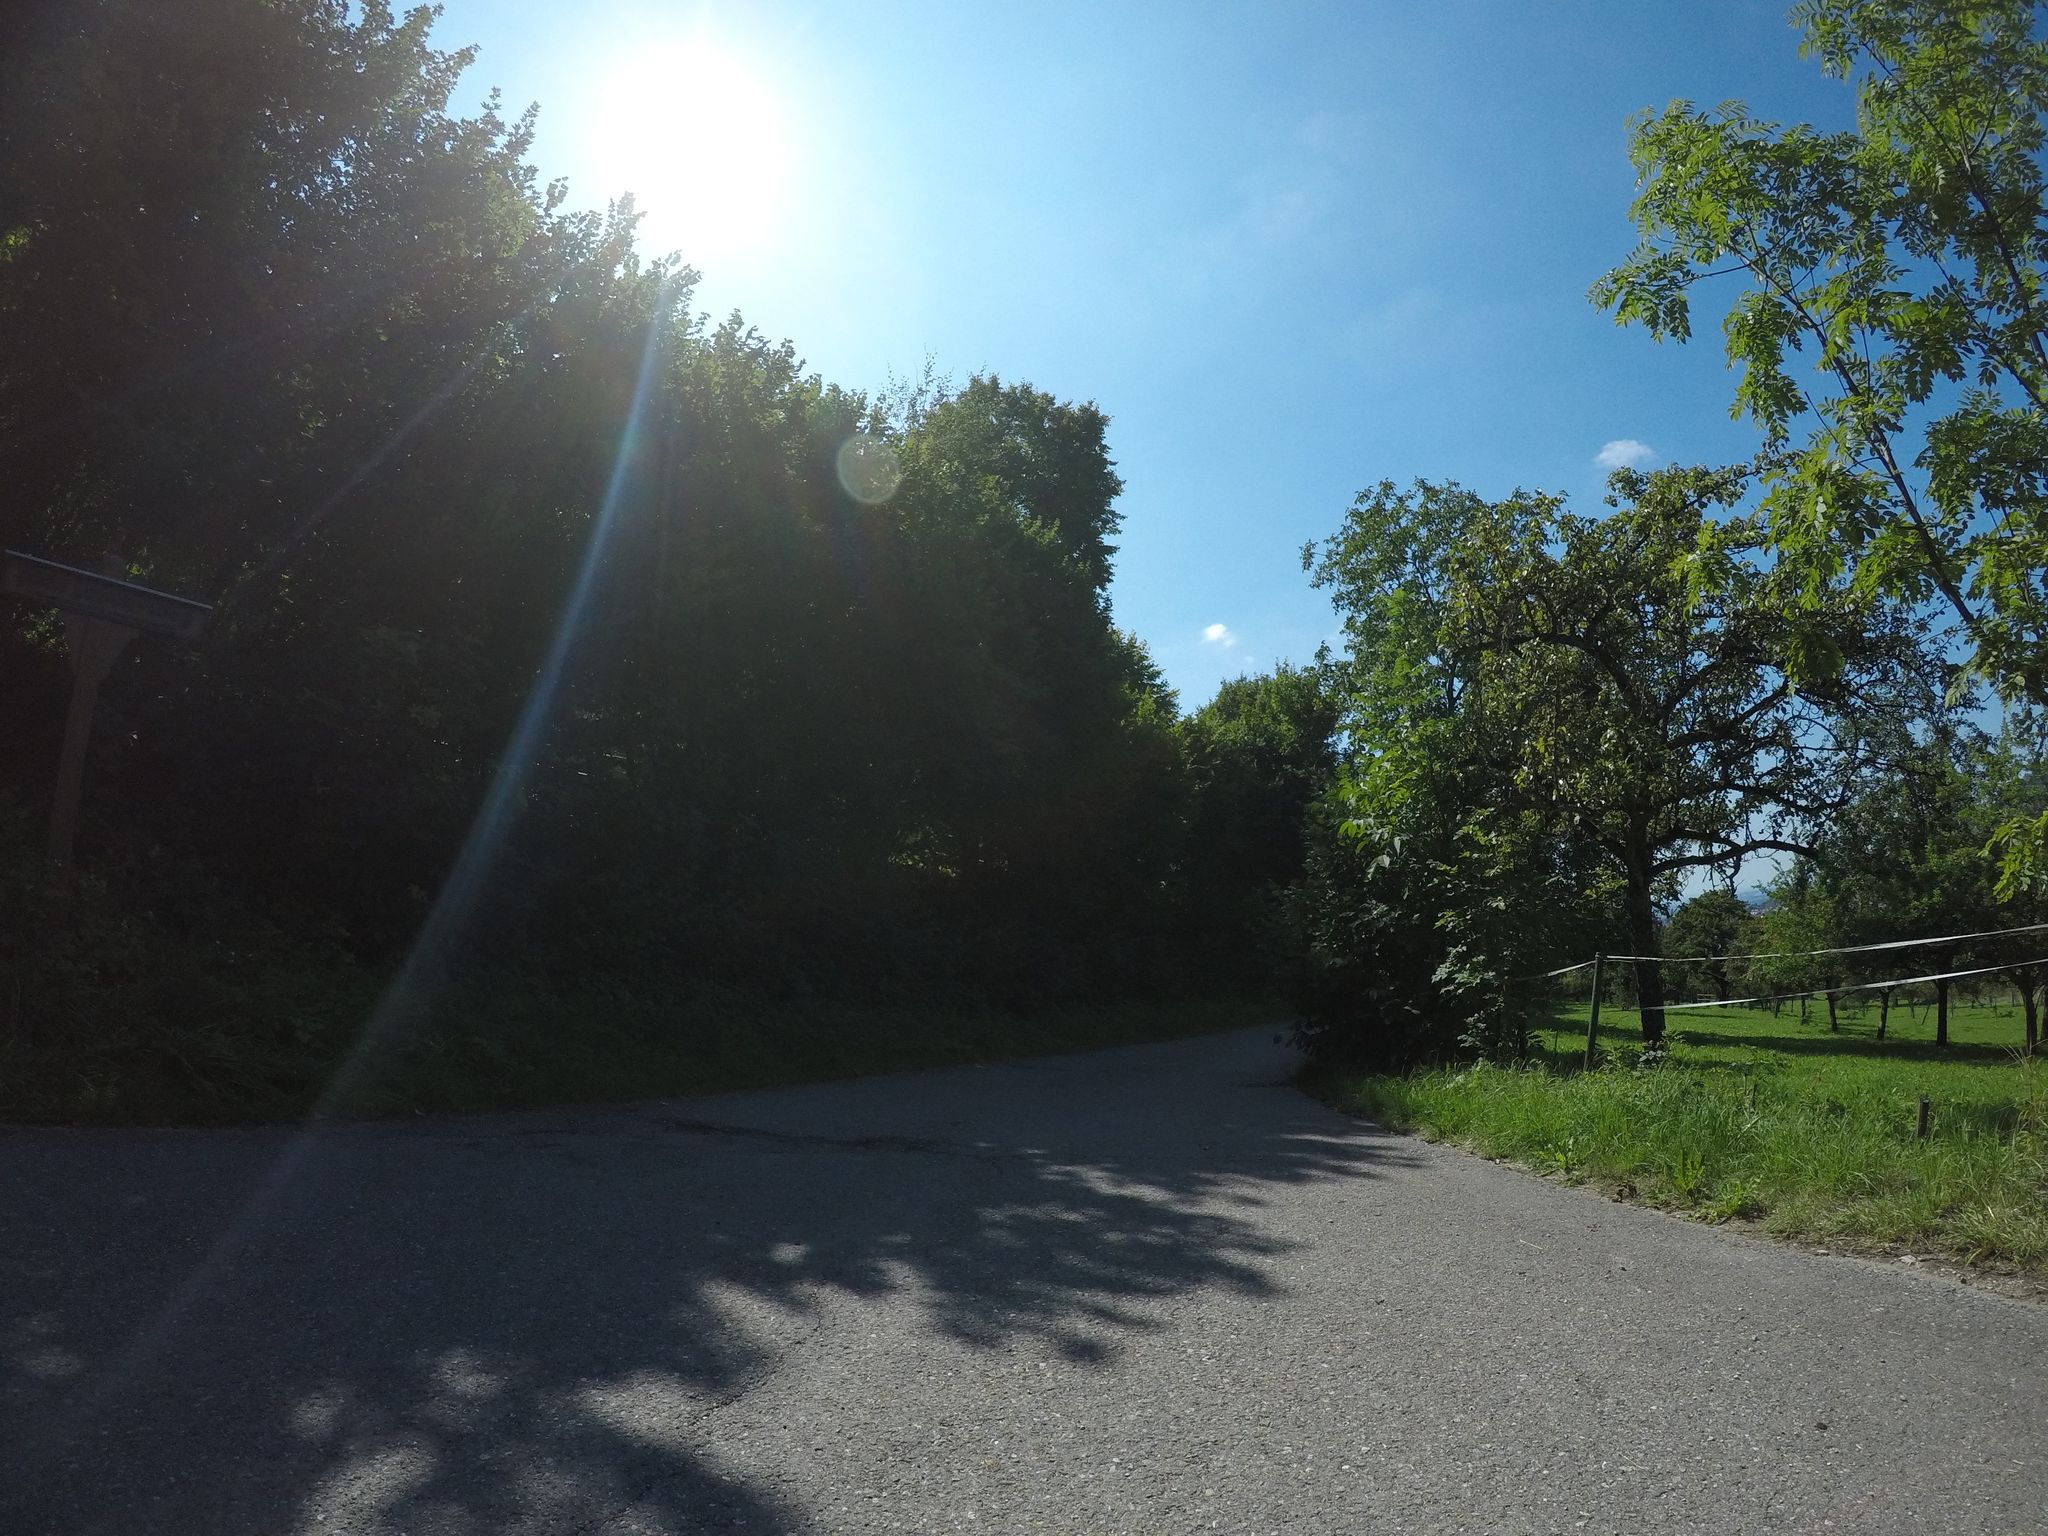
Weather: clear
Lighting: day
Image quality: good
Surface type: walking surface
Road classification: track, service
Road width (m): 2.0
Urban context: very low density rural
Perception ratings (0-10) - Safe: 0.84, Lively: 2.5, Beautiful: 9.22, Boring: 5.69, Depressing: 4.3, Wealthy: 1.58